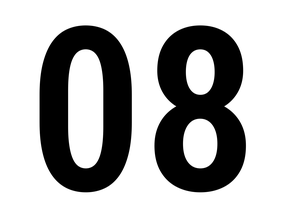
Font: Roboto_Condensed_SemiBold